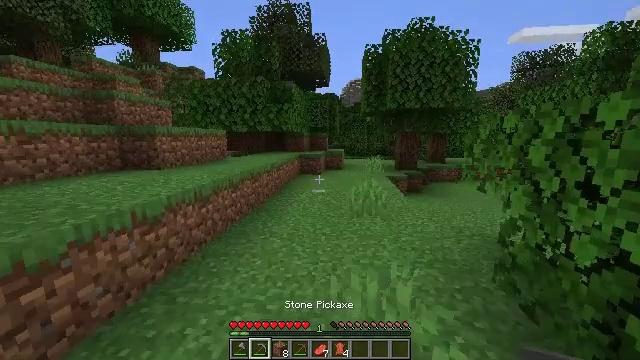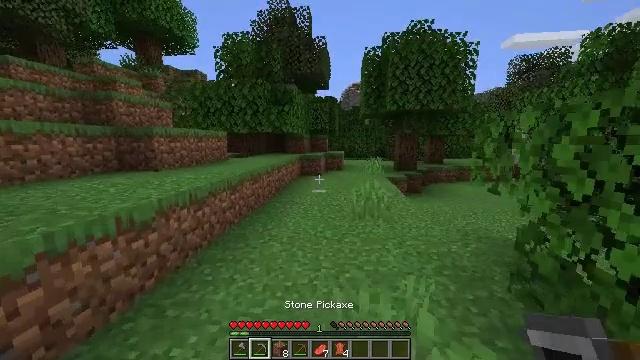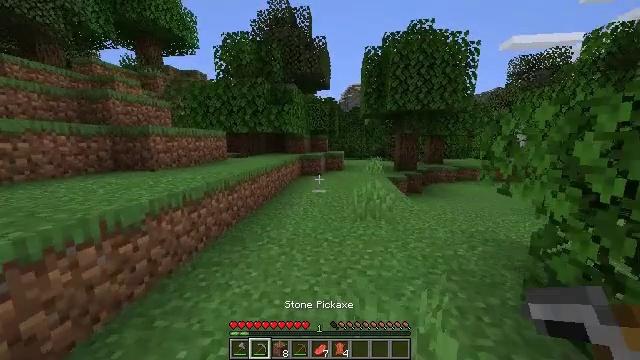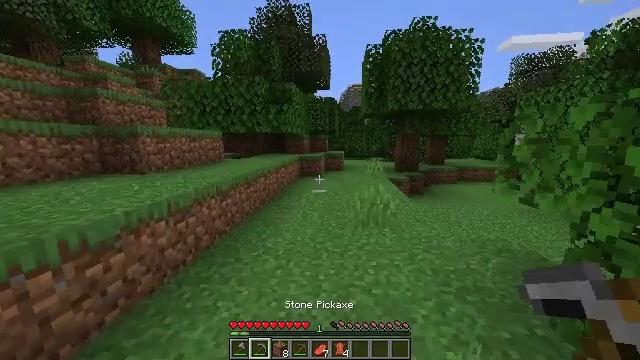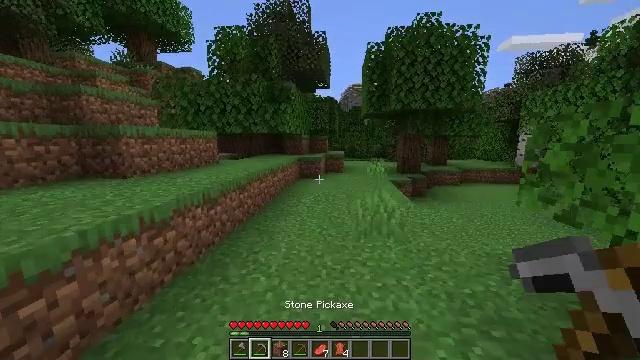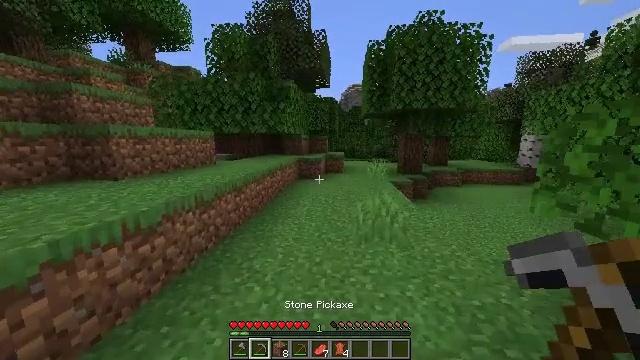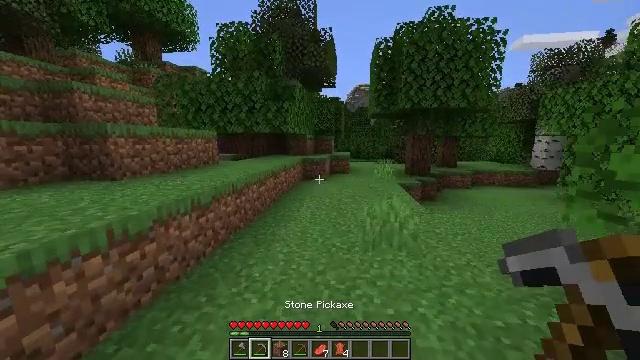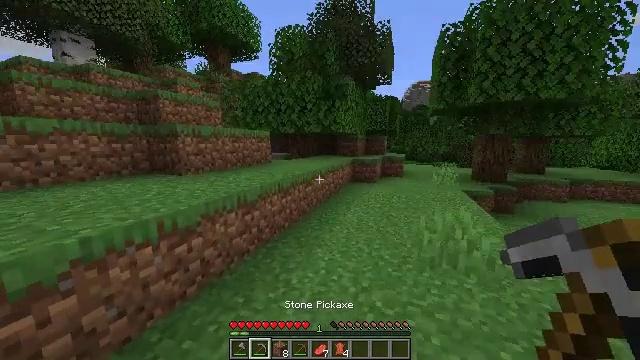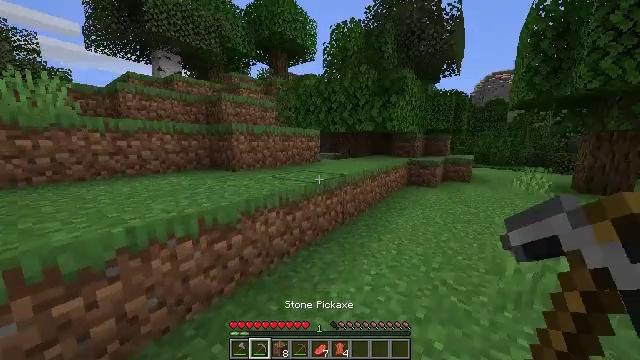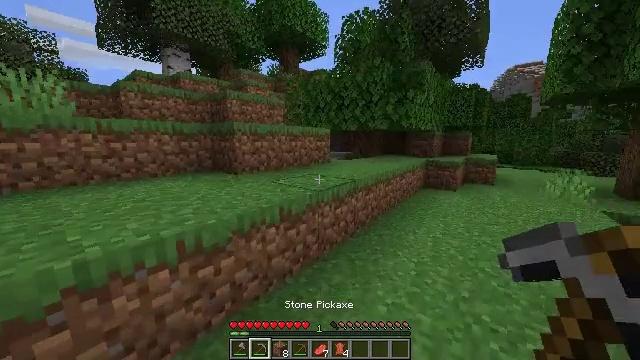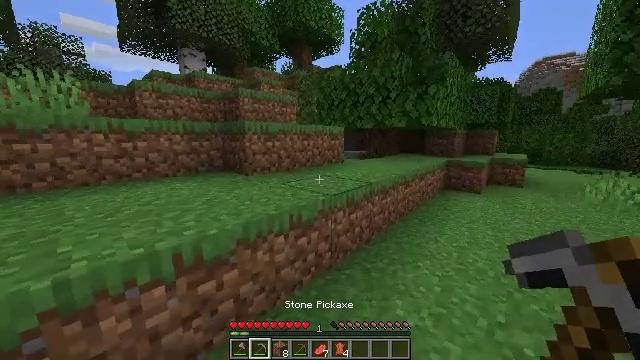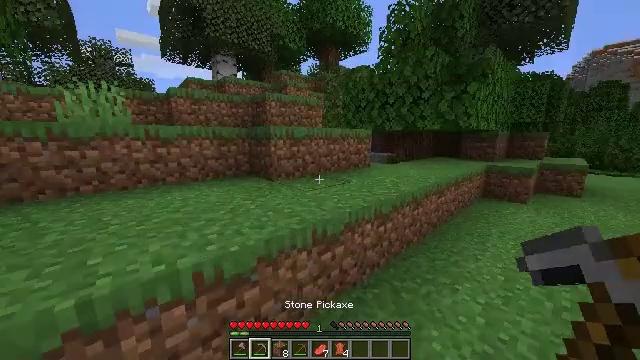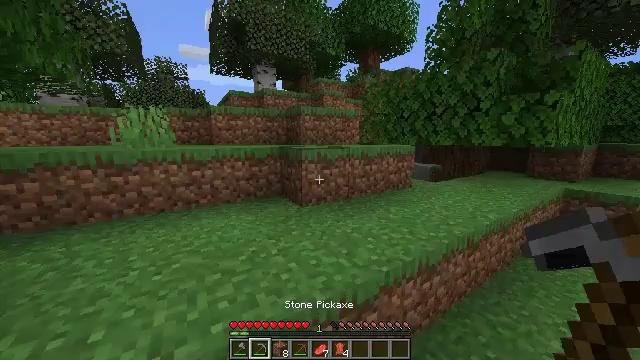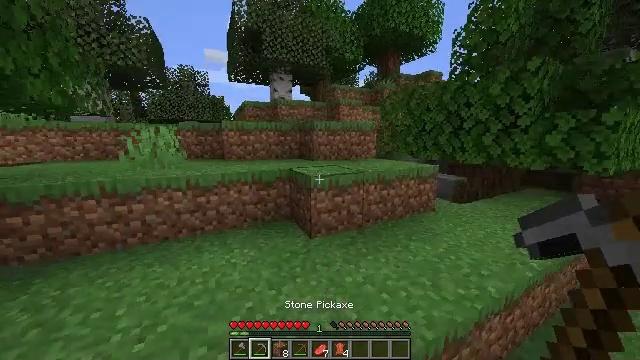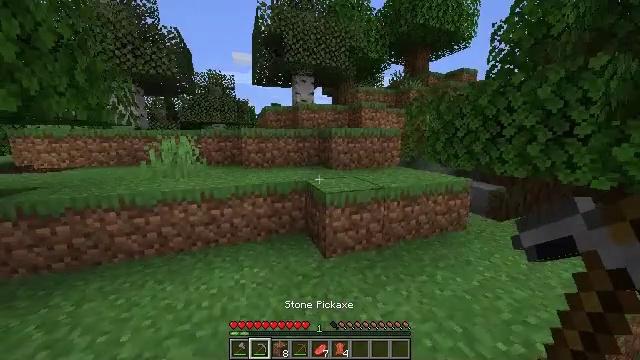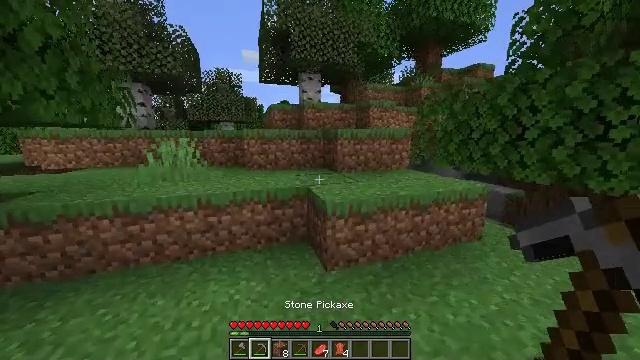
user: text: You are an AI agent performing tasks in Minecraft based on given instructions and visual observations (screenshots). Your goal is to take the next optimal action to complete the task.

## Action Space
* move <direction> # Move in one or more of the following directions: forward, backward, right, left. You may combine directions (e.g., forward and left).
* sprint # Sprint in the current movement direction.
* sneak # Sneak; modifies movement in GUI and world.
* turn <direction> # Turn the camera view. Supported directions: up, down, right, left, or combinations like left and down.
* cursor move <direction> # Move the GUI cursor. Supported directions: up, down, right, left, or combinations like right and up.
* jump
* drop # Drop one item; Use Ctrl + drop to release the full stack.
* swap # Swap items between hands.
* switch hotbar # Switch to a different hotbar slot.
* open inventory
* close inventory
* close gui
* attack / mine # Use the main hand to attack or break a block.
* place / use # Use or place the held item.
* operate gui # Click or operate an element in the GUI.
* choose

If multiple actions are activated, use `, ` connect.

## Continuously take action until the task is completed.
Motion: motion action
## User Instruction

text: Remove birch leaves from trees.
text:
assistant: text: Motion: move forward, sprint
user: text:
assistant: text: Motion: move forward, sprint
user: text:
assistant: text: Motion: move forward, sprint
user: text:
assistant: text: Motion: move forward, sprint
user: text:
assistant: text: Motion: move forward, sprint
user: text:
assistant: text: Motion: move forward, sprint, turn left
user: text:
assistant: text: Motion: move forward, sprint, turn left
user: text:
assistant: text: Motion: move forward, sprint, turn left
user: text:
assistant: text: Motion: move forward, sprint, turn left
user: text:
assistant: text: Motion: move forward, sprint, turn left
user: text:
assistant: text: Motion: move forward, sprint, turn left, jump
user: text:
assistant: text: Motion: move forward, sprint, turn left, jump
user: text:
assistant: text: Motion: move forward, sprint, turn left, jump
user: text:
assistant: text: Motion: move forward, sprint, turn left, jump
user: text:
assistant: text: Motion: move forward, turn left
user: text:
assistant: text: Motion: move forward, turn left
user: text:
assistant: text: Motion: move forward, turn left
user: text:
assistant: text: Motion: turn left
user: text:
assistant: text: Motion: turn left
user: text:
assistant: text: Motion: turn left
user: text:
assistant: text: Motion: no_op
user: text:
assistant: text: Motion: no_op
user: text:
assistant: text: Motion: no_op
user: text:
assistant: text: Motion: no_op
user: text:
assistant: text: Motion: move forward, turn right and up
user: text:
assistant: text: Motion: move forward, turn right and up
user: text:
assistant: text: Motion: move forward, sprint, turn right and up
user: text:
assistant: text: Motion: move forward, sprint
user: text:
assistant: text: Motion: move forward, sprint
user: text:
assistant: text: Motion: move forward, sprint, jump